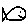
Label: fish